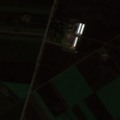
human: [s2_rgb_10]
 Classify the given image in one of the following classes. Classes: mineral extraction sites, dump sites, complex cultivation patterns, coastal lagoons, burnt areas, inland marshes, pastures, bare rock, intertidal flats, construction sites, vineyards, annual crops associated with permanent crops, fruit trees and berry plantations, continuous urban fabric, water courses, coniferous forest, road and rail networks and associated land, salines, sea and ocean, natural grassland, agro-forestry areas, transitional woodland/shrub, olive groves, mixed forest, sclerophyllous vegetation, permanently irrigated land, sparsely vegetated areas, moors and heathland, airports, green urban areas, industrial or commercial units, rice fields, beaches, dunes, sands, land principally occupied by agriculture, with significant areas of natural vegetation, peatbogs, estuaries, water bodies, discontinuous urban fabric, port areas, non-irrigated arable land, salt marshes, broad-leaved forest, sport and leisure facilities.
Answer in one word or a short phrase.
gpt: non-irrigated arable land